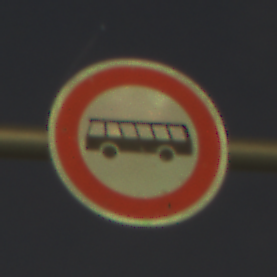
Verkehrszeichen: VerbotKraftomnibusse
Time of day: Night
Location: Outdoor (Urban)
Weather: PartlyCloudy
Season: NotSpecified
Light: Artificial